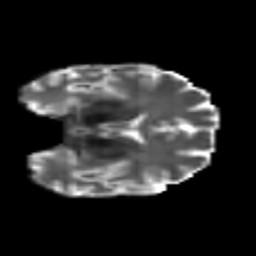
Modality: T2w
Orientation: coronal
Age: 44
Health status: ill
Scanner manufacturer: philips
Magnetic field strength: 3 T
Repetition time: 9 s
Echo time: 0.127 s